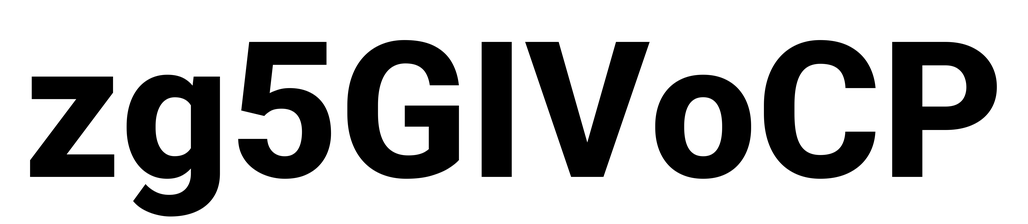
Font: Roboto_ExtraBold